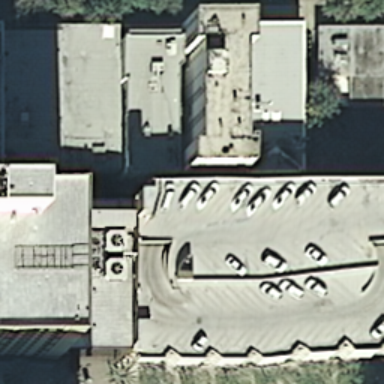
There are some buildings with roof parking lot .